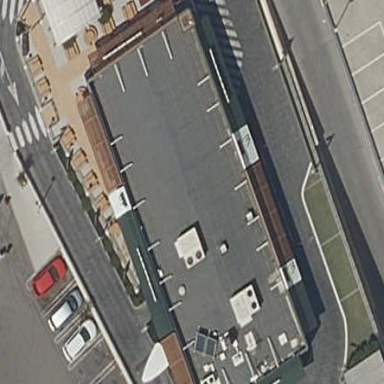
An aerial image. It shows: Fast food restaurant located in building.